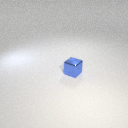
small blue metal cube